Question: completely re-working the question for better understanding
I have to query the given url 'http://api.bf3stats.com/pc/player/' with 2 POST parameters: 'player' (for player name) and 'opt' (for options). I've tested it on <URL>. Now I'm trying to do the same in Android:
'''
private StringBuilder inputStreamToString(InputStream is) {
//this method converts an inputStream to String representation
String line = "";
StringBuilder total = new StringBuilder();
BufferedReader rd = new BufferedReader(new InputStreamReader(is));
try {
while ((line = rd.readLine()) != null) {
total.append(line);
}
} catch (IOException e) {
// TODO Auto-generated catch block
e.printStackTrace();
}
return total;
}
'''
and that's how I make the request:
'''
public void postData(String url, String name) {
HttpClient httpclient = new DefaultHttpClient();
HttpPost httppost = new HttpPost(url);
try {
List<NameValuePair> nameValuePairs = new ArrayList<NameValuePair>(2);
//qname is a String containing a correct player name
nameValuePairs.add(new BasicNameValuePair("player", qname));
nameValuePairs.add(new BasicNameValuePair("opt", "all"));
httppost.setEntity(new UrlEncodedFormEntity(nameValuePairs));
HttpResponse response = httpclient.execute(httppost);
//test is just a string to check the result, which should be in JSON format
test = inputStreamToString(response.getEntity().getContent())
.toString();
} catch (ClientProtocolException e) {
} catch (IOException e) {
}
}
'''
What I'm getting in the 'test" String is not JSON, but the complete HTML-markup of some bf3stats page. What could be wrong with my request?

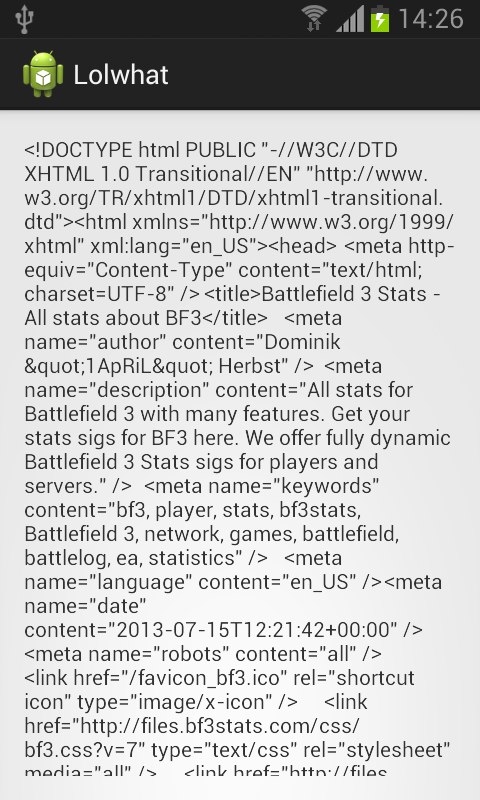
Answer: you need to set content type '"application/x-www-form-urlencoded"' in your request headers for the type of data you want to send.
I tested your API for the above mentioned data, it is working fine and i received loads of data in response. You can find it <URL>.
You can try the following code:
'''
public String postDataToServer(String url) throws Throwable
{
HttpPost request = new HttpPost(url);
StringBuilder sb=new StringBuilder();
String requestData = prepareRequest();
StringEntity entity = new StringEntity(requestData);
entity.setContentType("application/x-www-form-urlencoded;charset=UTF-8");//text/plain;charset=UTF-8
request.getParams().setParameter(CoreProtocolPNames.USE_EXPECT_CONTINUE, Boolean.FALSE);
request.setHeader("Accept", "application/json");
request.setEntity(entity);
// Send request to WCF service
HttpResponse response =null;
DefaultHttpClient httpClient = new DefaultHttpClient();
//DefaultHttpClient httpClient = getNewHttpClient();
HttpConnectionParams.setSoTimeout(httpClient.getParams(), 10*1000);
HttpConnectionParams.setConnectionTimeout(httpClient.getParams(),10*1000);
try{
response = httpClient.execute(request);
}
catch(SocketException se)
{
Log.e("SocketException", se+"");
throw se;
}
/* Patch to prevent user from hitting the request twice by clicking
* the view [button, link etc] twice.
*/
finally{
}
InputStream in = response.getEntity().getContent();
BufferedReader reader = new BufferedReader(new InputStreamReader(in));
String line = null;
while((line = reader.readLine()) != null){
sb.append(line);
}
Log.d("response in Post method", sb.toString()+"");
return sb.toString();
}
public String prepareRequest()
{
return "player=Zer0conf&opt=all";
}
'''
I was getting error for your Webservice. So we need to add one more param in our request. It is 'request.getParams().setParameter(CoreProtocolPNames.USE_EXPECT_CONTINUE, Boolean.FALSE);' . I have updated above code with this. Now it works fine.

Hope this will help.
Cheers
N_JOY